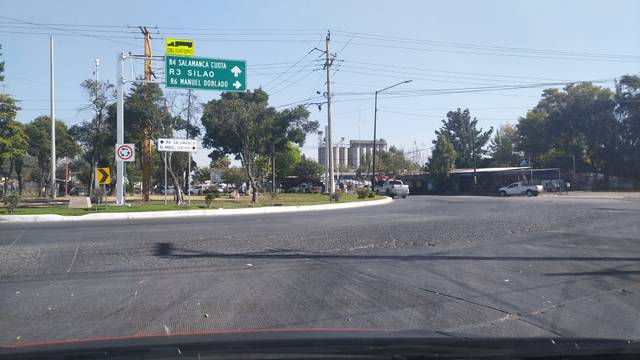
Region: Mexico
Coordinates: 21.095, -101.696